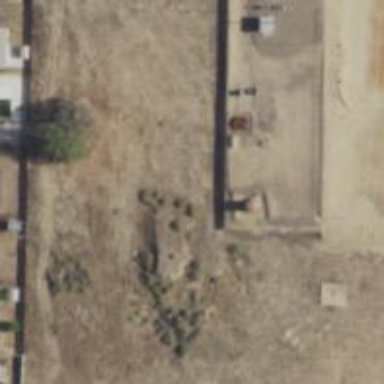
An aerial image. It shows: Storage tank that is man-made.